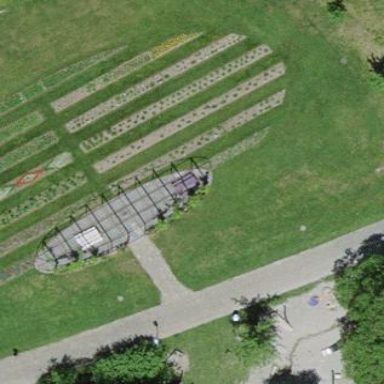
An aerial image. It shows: Roof covered with plants.